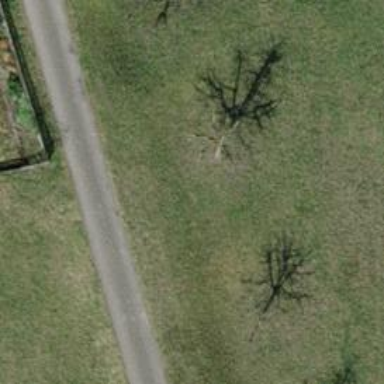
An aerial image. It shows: Single tag "natural: tree."